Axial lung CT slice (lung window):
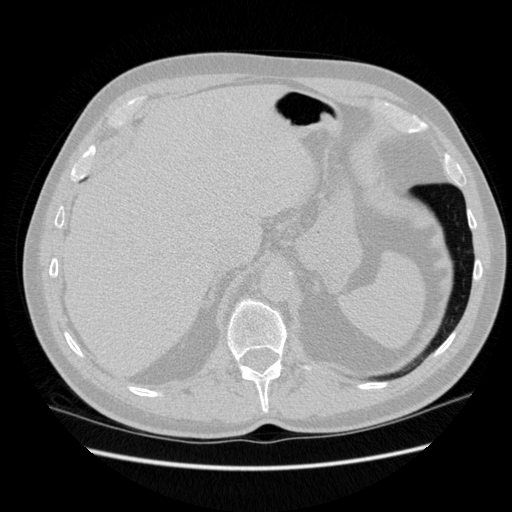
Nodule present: no